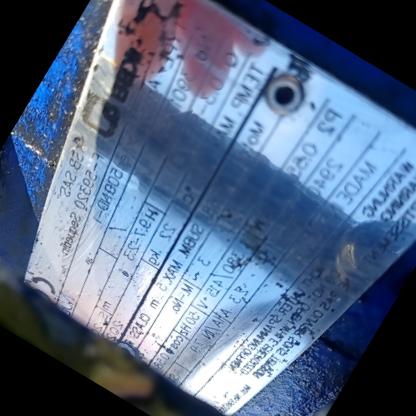
Klasa: tabliczka-znamionowa